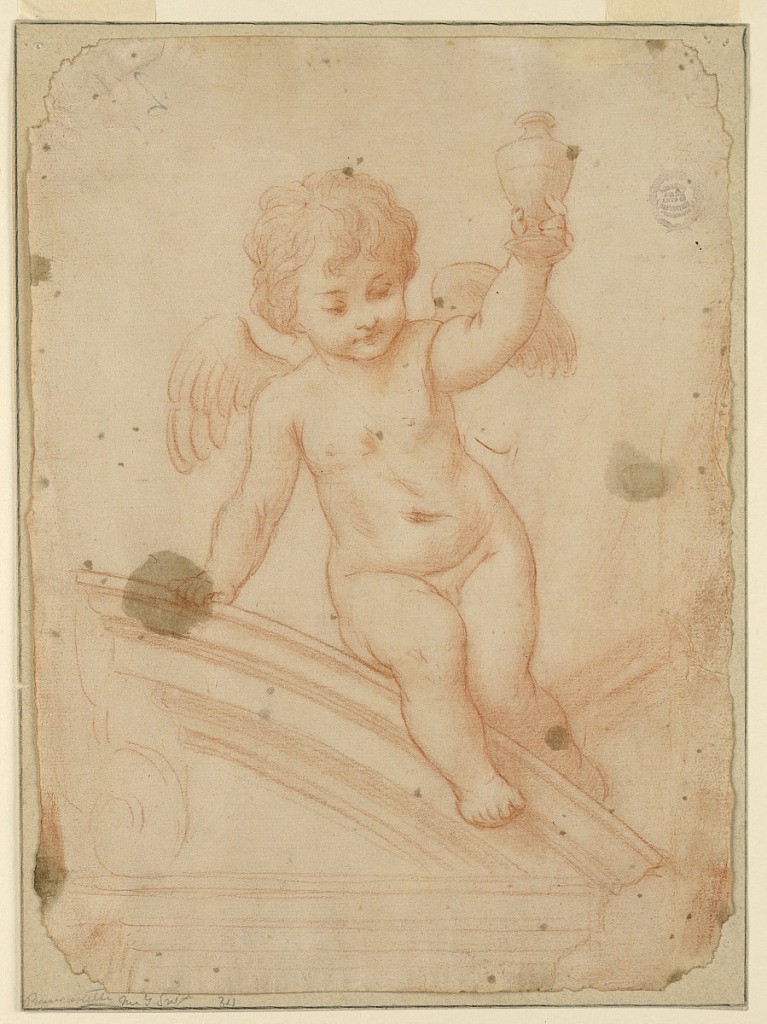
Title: Study of Angel with Vase
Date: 18th century
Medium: Red chalk on paper
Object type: Drawing
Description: Angel seated on a pediment holding a small vase with one hand